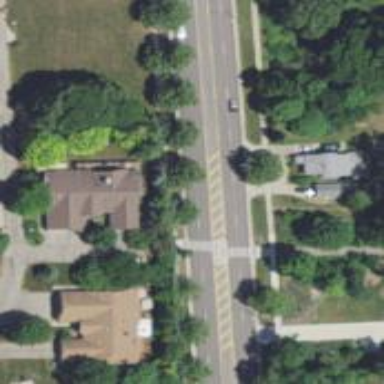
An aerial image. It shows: Marked crossing on the road.